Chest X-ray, PA view. Patient: 65 years old, sex M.
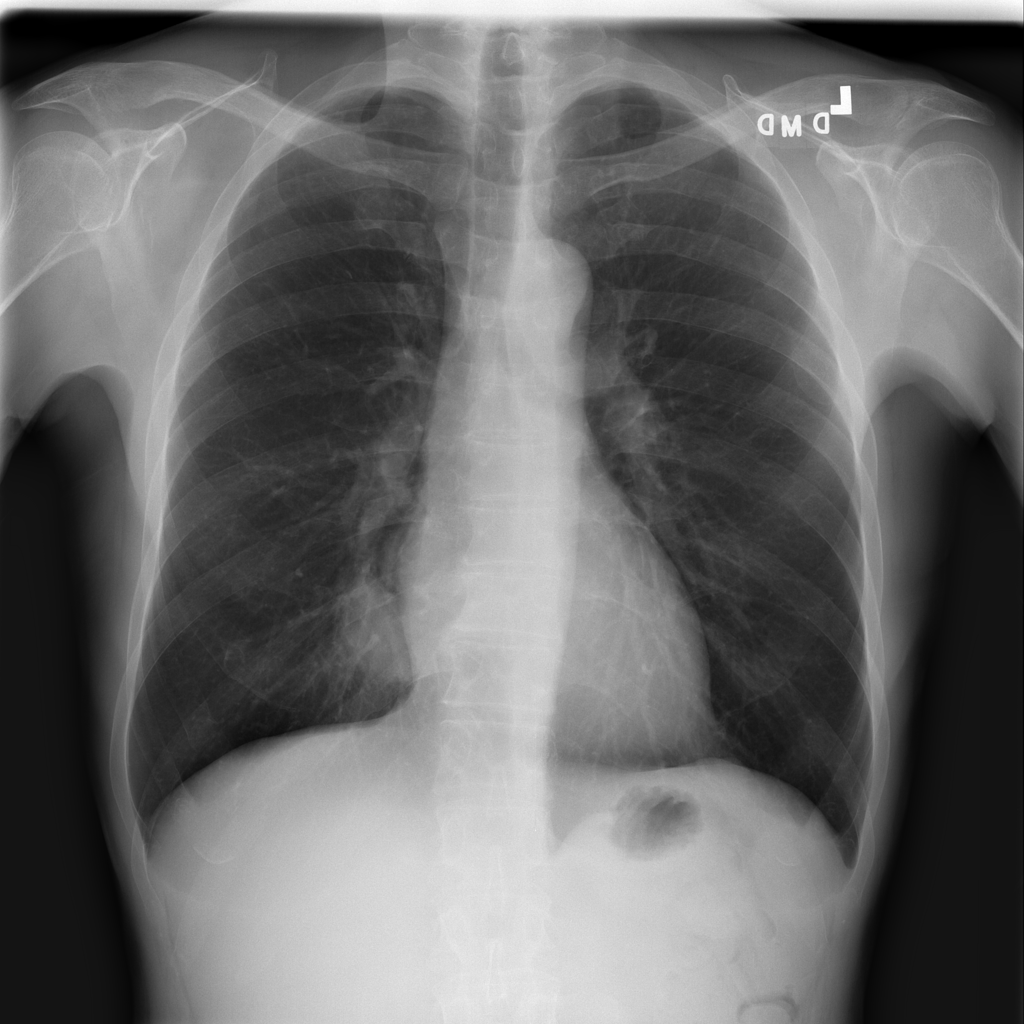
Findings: Mass